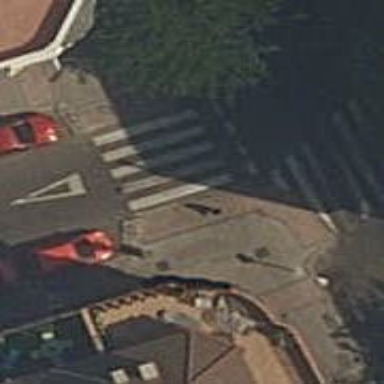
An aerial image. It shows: Uncontrolled zebra crossing on the road.